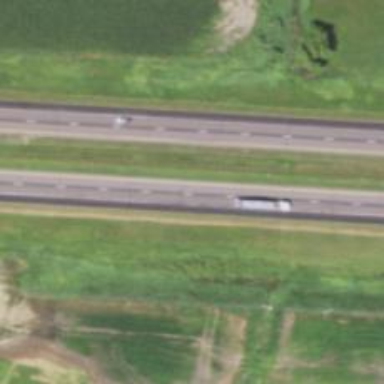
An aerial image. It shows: Asphalt motorway.